Question: Multiple navbars on the same page dropdowns will overlapped by other navbars, see:

How to prevent this?
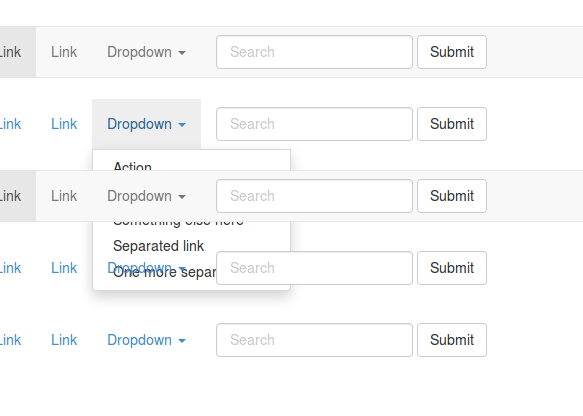
Answer: Although navbars are meant for singular use you are free to use more as one navbar per page. Multiple navbars on the same page will have the same z-index (1000) so dropdowns may overlap. When using more navbars give each an different z-index (and id). The second z-index should to be lower than the first one, etc.
B.e. with having navbars like:
'<nav id="navbar1" class="navbar" role="navigation"> <nav id="navbar2" class="navbar" role="navigation"> <nav id="navbar3" class="navbar" role="navigation"> <nav id="navbar4" class="navbar" role="navigation">'
set the z-indexes by:
'''
#navbar2 {z-index:999;}
#navbar3 {z-index:998;}
#navbar4 {z-index:997;}
'''